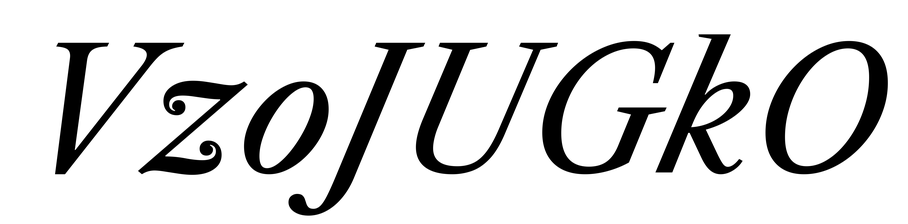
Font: LibreCaslonText-Italic_Italic